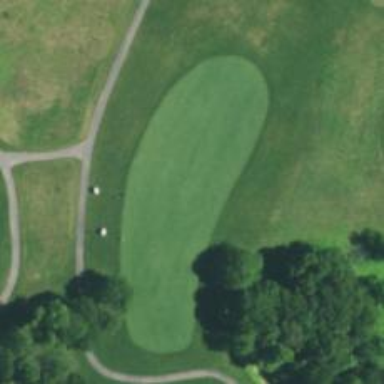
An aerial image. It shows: View of golf hole.